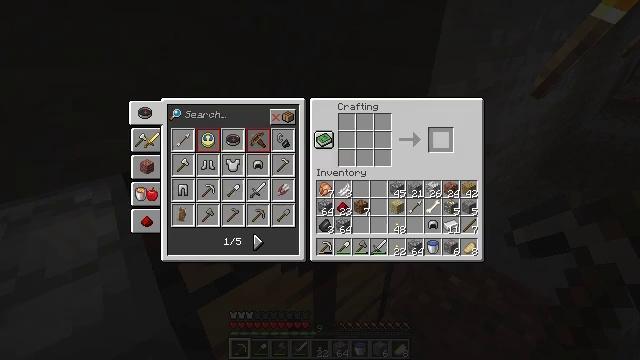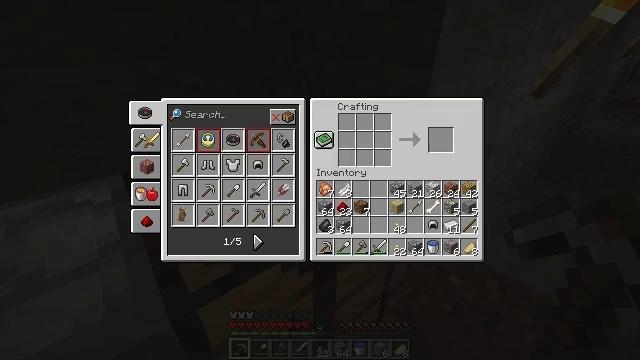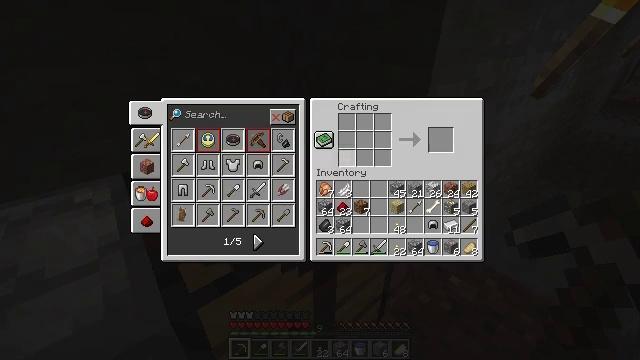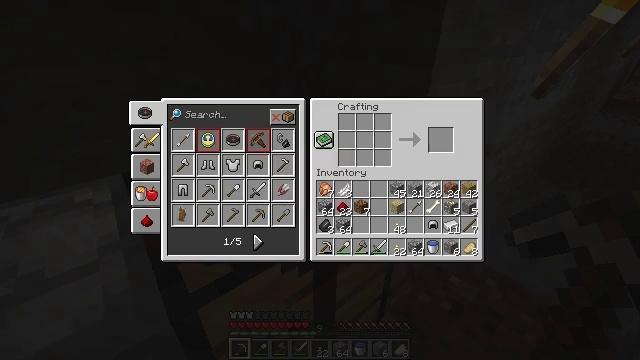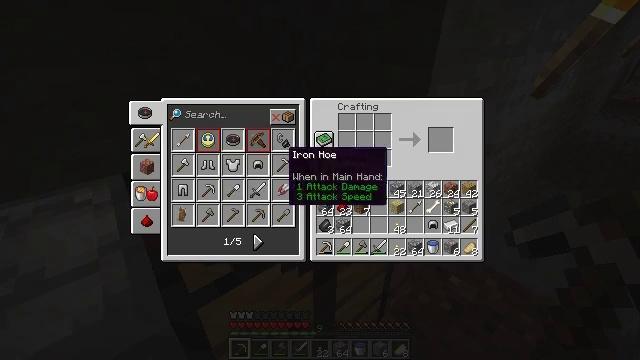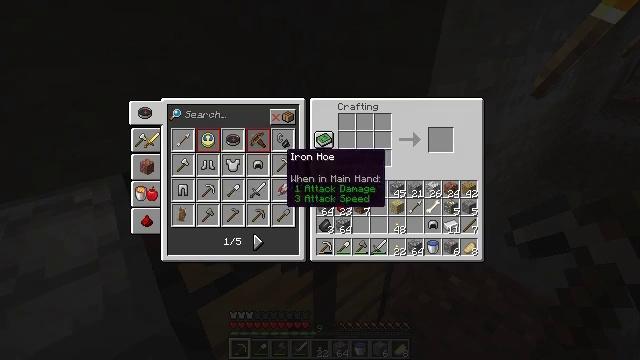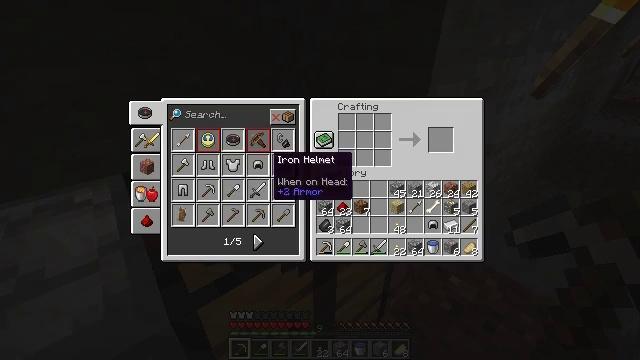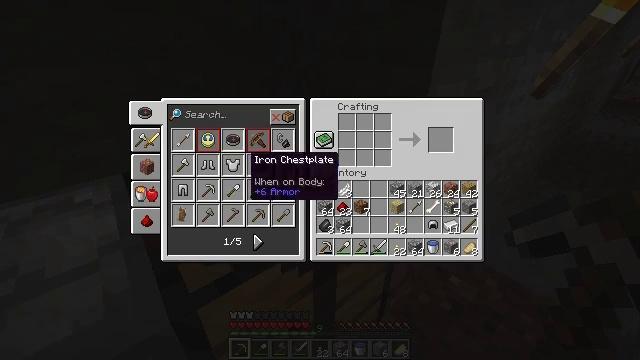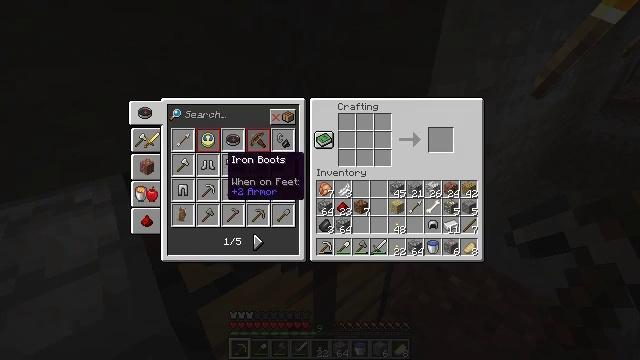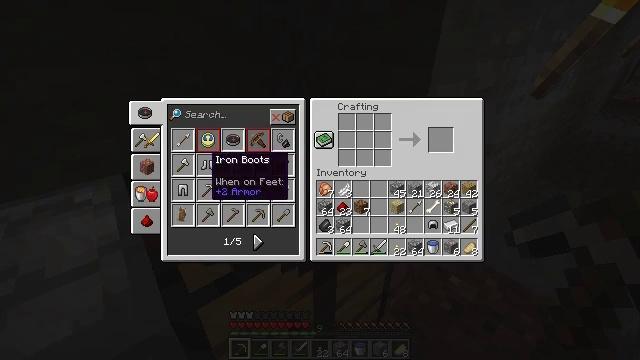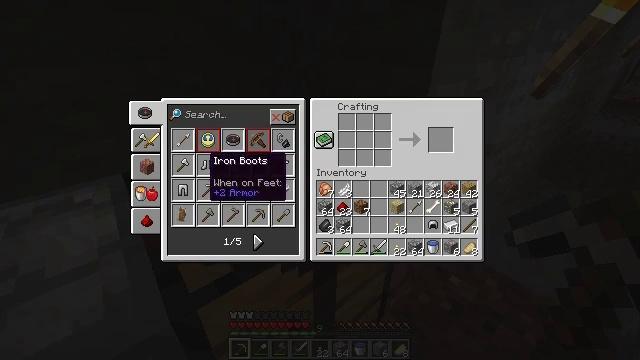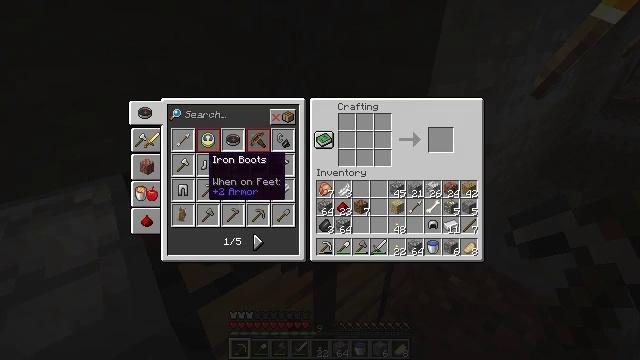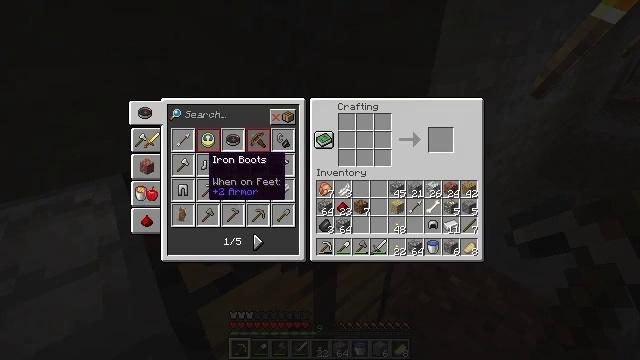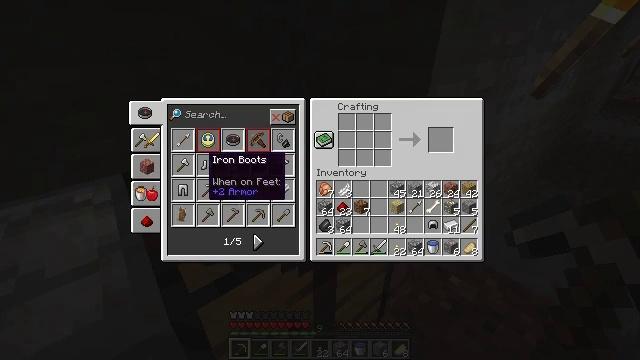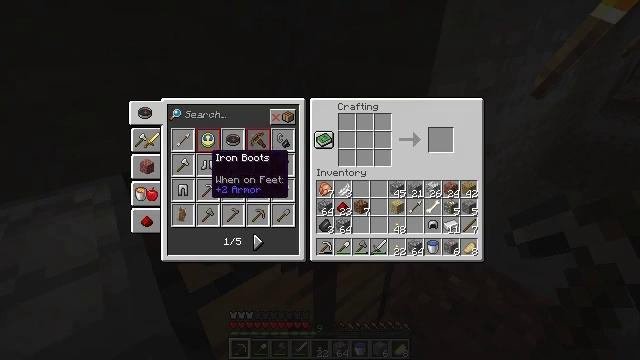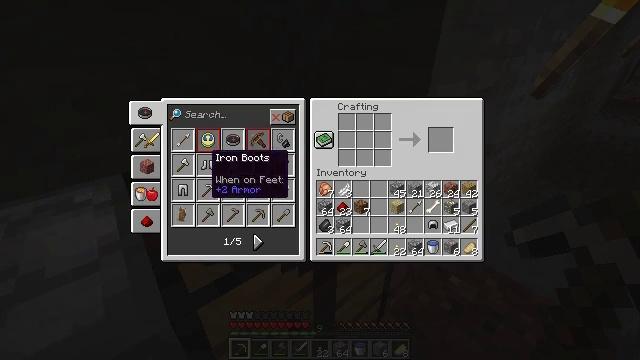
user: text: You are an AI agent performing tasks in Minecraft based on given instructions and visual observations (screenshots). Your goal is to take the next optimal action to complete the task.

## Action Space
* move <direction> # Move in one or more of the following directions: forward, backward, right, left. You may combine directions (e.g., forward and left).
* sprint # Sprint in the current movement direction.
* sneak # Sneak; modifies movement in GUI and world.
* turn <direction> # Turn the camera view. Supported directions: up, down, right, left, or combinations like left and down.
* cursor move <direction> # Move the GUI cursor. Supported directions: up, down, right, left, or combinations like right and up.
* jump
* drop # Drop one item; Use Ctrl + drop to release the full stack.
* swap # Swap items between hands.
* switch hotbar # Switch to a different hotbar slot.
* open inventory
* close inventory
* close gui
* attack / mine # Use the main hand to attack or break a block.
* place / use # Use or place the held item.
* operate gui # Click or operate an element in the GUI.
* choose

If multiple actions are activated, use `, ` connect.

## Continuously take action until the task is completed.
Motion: motion action
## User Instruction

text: Make iron boots in the crafting table.
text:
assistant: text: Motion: sneak, cursor move left, open gui
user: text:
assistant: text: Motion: sneak, cursor move left and down
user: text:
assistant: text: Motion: sneak, cursor move left
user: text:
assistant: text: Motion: sneak, cursor move left
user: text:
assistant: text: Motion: no_op
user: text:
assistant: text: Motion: cursor move left
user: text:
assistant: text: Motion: cursor move left
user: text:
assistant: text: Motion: cursor move left
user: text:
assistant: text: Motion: cursor move left
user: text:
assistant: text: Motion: no_op
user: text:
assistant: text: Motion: no_op
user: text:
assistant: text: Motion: no_op
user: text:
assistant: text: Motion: no_op
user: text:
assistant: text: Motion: no_op
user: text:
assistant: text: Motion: operate gui
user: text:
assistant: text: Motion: operate gui
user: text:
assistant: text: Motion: cursor move right
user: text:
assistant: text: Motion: cursor move right
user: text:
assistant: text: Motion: cursor move right and up
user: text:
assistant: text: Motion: cursor move right
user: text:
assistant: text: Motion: cursor move right
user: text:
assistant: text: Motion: sneak
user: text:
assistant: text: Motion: sneak
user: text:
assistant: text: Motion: sneak, cursor move right
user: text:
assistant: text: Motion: sneak, cursor move right
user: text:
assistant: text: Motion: sneak
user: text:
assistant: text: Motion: sneak
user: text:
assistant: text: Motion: sneak
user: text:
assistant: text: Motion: sneak
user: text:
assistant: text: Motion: sneak